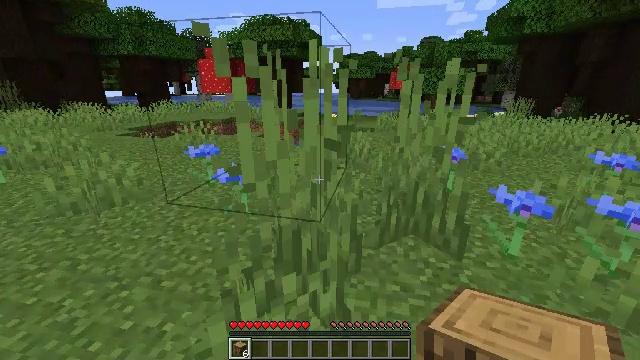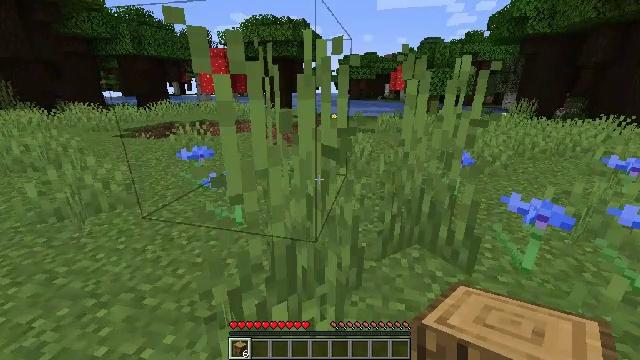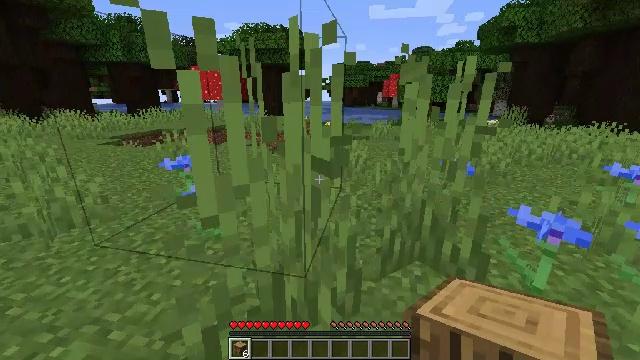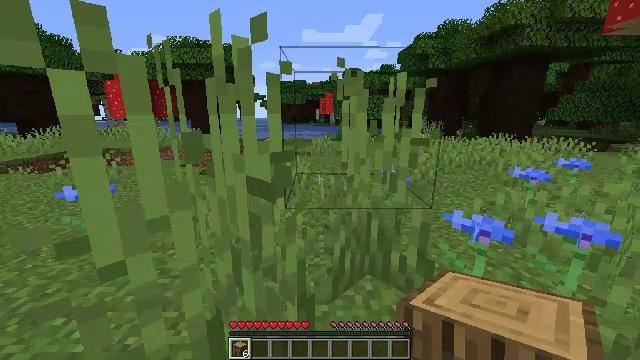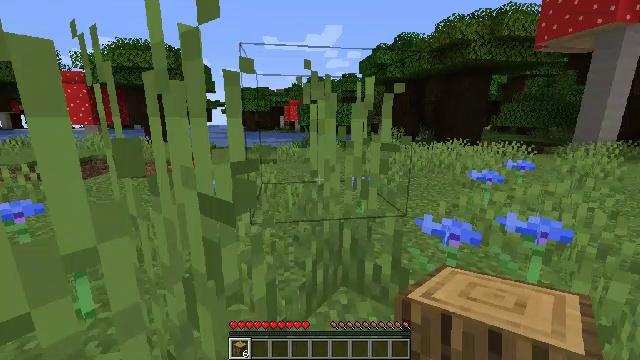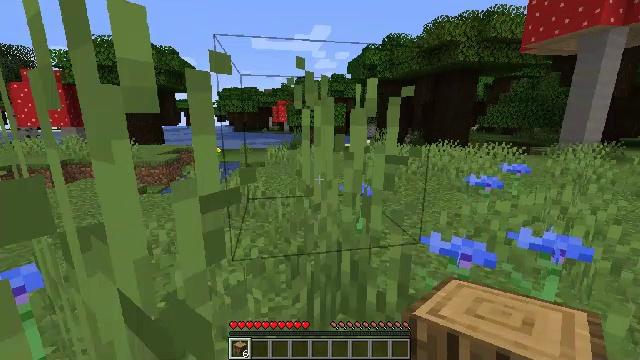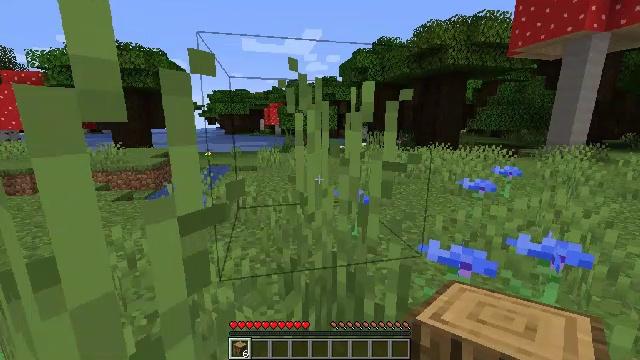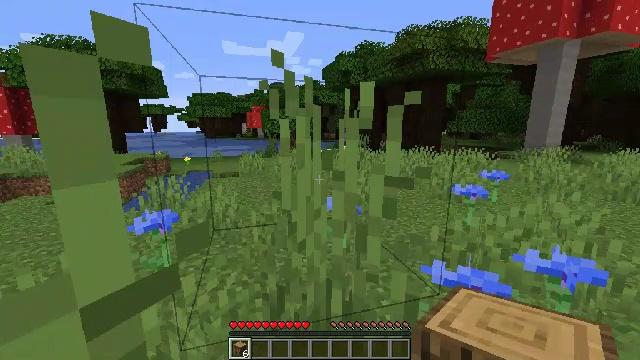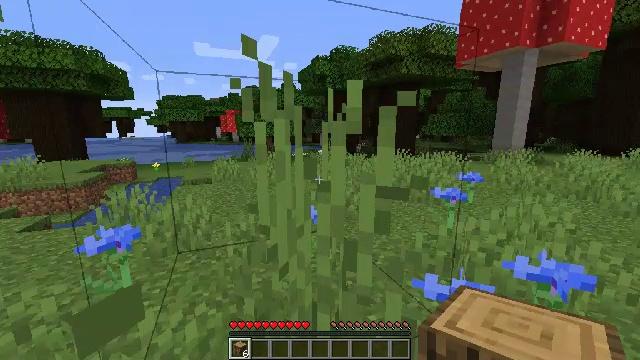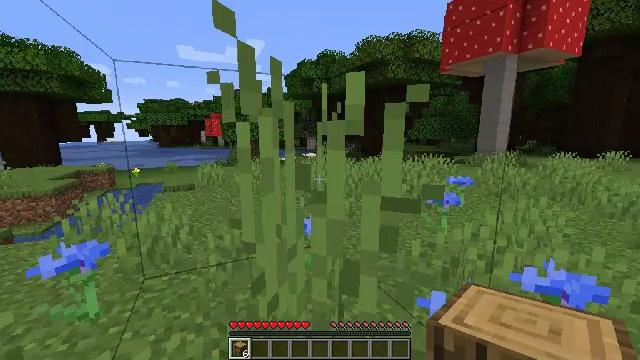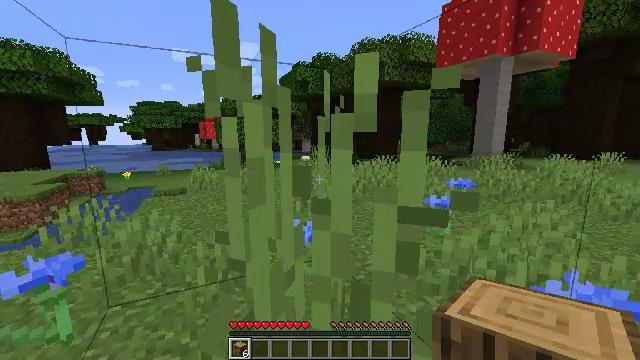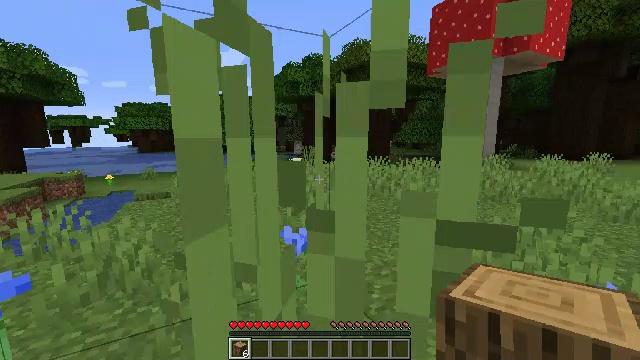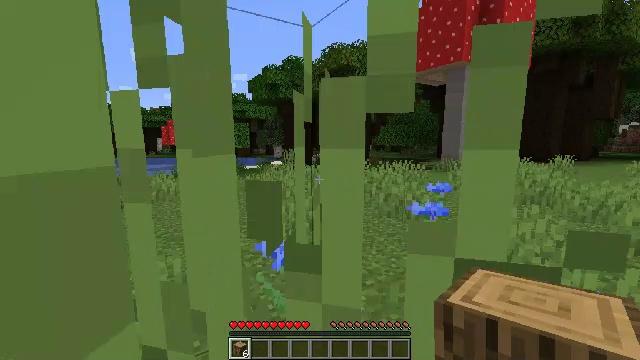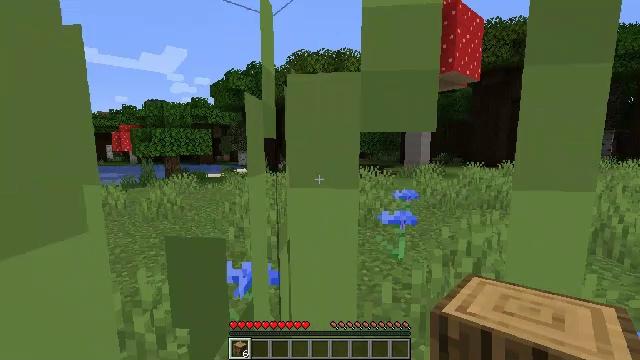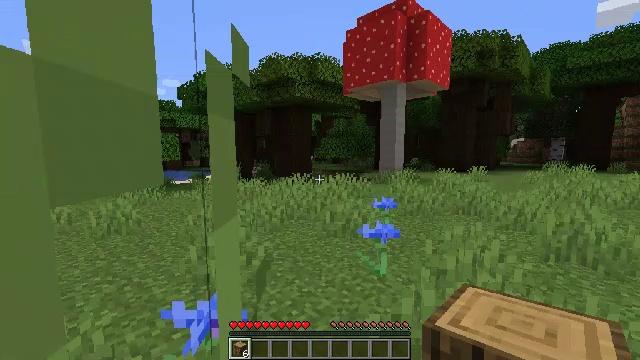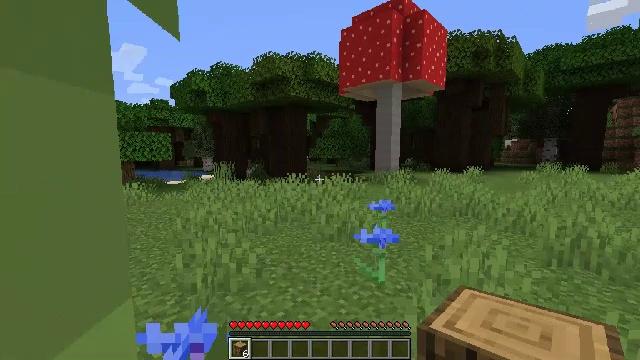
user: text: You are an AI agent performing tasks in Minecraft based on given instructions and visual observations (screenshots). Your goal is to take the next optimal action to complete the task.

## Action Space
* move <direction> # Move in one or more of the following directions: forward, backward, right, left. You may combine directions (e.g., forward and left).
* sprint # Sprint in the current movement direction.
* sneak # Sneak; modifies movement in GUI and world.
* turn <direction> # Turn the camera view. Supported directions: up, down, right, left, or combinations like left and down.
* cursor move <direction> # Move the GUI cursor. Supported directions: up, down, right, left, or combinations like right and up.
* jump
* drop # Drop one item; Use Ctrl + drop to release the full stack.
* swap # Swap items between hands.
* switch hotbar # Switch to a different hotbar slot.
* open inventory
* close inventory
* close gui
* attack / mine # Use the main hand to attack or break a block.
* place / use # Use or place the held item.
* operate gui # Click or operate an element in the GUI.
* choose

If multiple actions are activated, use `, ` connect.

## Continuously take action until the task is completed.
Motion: motion action
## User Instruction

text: Collect the mushroom stem from giant mushrooms.
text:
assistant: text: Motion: move forward
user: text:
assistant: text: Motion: move forward, turn right and up
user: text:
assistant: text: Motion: move forward, turn right and up
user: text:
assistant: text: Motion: move forward, turn right and up
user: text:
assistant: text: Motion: move forward, turn right
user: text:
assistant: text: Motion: move forward, turn right
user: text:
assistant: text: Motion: move forward, turn right
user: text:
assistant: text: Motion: move forward, turn right
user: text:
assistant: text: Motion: move forward, turn right
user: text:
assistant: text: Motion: move forward, turn right
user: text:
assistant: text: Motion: move forward, turn right
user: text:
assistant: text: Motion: move forward, turn right
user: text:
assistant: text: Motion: move forward, turn right and up
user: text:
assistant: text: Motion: move forward, turn right and up
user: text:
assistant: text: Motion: move forward, turn right
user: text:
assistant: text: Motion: move forward
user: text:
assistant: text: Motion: move forward, turn right
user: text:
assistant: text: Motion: move forward, turn right and up
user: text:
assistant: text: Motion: move forward
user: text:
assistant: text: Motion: move forward
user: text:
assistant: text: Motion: move forward
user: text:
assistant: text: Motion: move forward
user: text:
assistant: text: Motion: move forward
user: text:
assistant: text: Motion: move forward
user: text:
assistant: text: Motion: move forward
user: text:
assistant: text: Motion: move forward
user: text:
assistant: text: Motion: move forward
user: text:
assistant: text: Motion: move forward
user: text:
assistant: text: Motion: move forward, turn right
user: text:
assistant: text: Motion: move forward, turn right and down